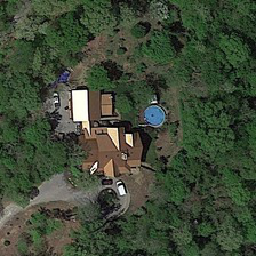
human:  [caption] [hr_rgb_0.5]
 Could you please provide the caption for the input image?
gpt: There is a brown roof house in the center of the forest.

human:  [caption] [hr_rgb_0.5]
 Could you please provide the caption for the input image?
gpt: There's a pool behind the house.

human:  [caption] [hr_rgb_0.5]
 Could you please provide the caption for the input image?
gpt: There is a swimming pool behind the house.

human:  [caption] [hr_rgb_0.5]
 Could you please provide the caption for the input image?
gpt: There is a house with a brown roof in the middle of the forest.

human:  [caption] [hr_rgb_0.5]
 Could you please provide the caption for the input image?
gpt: a brown covered house is located in the middle of the forest a.